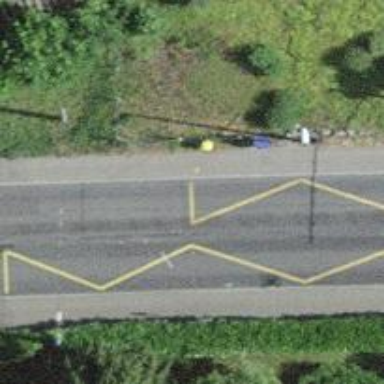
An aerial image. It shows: Trolleybus stop position for public transport.